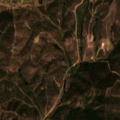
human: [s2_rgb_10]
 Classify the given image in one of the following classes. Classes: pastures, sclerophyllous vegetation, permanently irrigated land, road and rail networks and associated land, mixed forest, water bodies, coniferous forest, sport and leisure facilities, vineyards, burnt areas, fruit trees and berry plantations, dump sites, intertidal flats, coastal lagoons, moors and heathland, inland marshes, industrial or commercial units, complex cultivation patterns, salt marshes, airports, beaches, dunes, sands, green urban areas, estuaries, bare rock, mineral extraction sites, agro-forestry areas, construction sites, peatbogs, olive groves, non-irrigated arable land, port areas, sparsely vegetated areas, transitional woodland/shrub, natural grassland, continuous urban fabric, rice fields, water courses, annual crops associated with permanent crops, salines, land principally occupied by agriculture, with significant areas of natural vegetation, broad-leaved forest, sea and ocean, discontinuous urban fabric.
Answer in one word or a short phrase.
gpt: land principally occupied by agriculture, with significant areas of natural vegetation, broad-leaved forest, transitional woodland/shrub